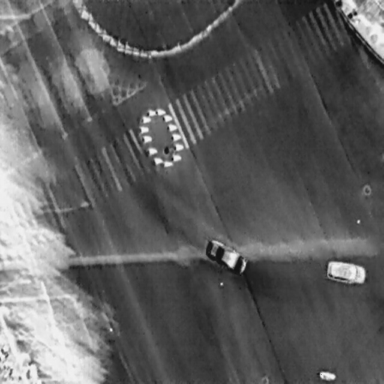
There are two Cars in the infrared image.